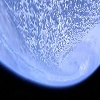
Label: cloud